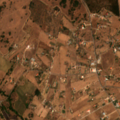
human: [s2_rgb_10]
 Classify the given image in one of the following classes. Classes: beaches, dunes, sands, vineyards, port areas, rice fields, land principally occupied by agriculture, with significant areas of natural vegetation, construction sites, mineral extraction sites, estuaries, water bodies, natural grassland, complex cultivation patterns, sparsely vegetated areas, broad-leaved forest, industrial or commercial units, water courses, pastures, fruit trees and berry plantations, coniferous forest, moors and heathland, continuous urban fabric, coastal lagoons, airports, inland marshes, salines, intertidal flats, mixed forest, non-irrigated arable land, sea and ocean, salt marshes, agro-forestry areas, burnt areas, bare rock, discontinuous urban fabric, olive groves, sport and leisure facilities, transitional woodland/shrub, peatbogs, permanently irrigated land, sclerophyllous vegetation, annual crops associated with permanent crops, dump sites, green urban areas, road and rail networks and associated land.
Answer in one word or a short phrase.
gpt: pastures, complex cultivation patterns, agro-forestry areas